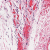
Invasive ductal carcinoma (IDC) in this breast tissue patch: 0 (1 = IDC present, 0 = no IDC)